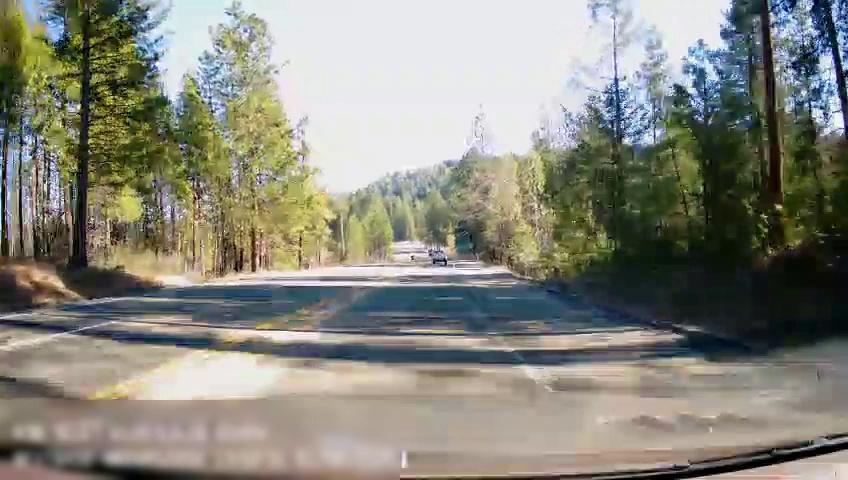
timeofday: Day
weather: Sunny
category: Drivable Space
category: Vehicles | Truck
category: Lanes | Alternate Lane
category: Lanes | Opposite Lane
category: Lanes | Opposite Lane